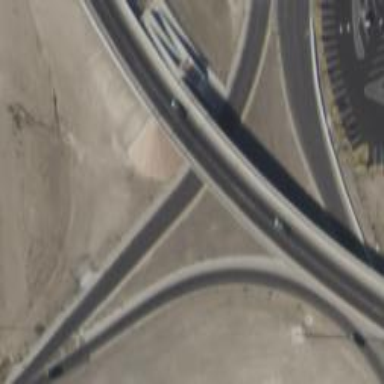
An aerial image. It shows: Secondary link road.